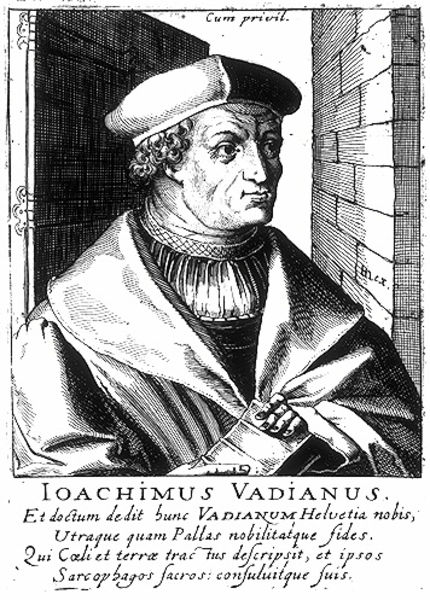
Titel: Bildnis des Joachim Vadian
Künstler: Hendrik (d.Ä.) Hondius
Institution: (Seriendruck)
Schlagwörter: dunkel, hand, mann, schatten, weiß, ausschnitt, finger, hell, hut, licht, mund, nase, profil, schwarz, stirn, tür, zeichnung, gebäude, haus, hemd, kappe, mütze, architektur, augen, bibel, falten, kragen, bildnis, hände, portrait, porträt, gewand, haare, mantel, adel, kinn, locken, holzschnitt, schrift, mauer, grafik, graphik, inschrift, robe, name, eingang, buch, mauerwerk, druck, schwarzweiss, schweiz, schraffur, radierung, stich, seite, illustration, text, beschriftung, plakat, überschrift, kranz, buchseite, mauern, mönch, abbildung, latein, christ, seriendruck, kargen, joachim, vadianus, ioachimus, #bibel, cum, helvetia, cum privil, ioachimus vadianus, cum privil.